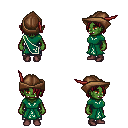
a pixel art fantasy rpg character, female body template, orc, green skin, sash dress, metal pants, brunette bangs hairstyle, leather cap, maroon shoes, four views (front, back, left, right), 2x2 character sprite sheet, small pixel art, hard edges, no anti-aliasing